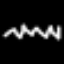
Label: squiggle